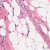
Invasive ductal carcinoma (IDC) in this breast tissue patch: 1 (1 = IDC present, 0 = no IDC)